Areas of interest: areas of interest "Jingshen Seafood Market"
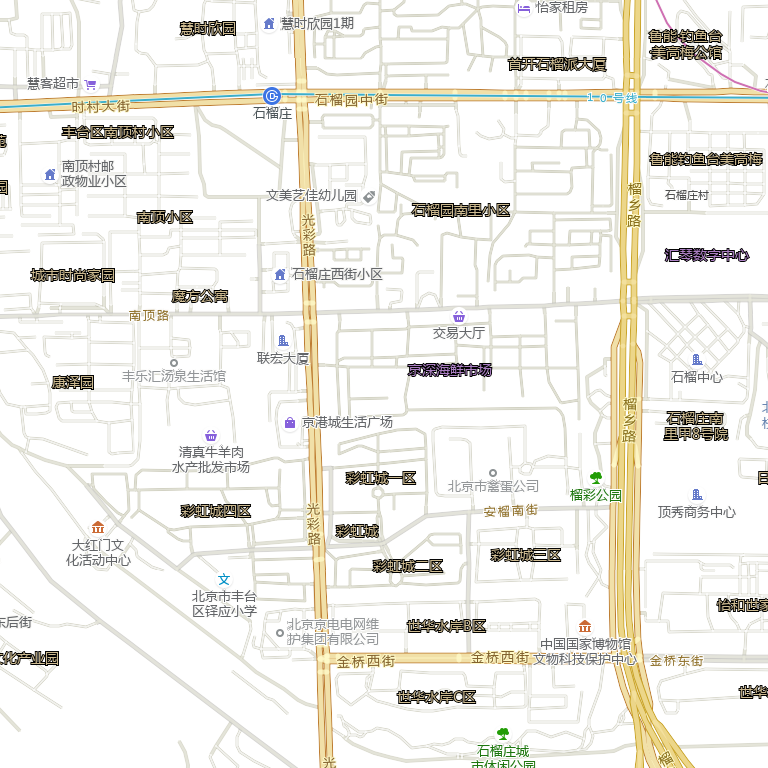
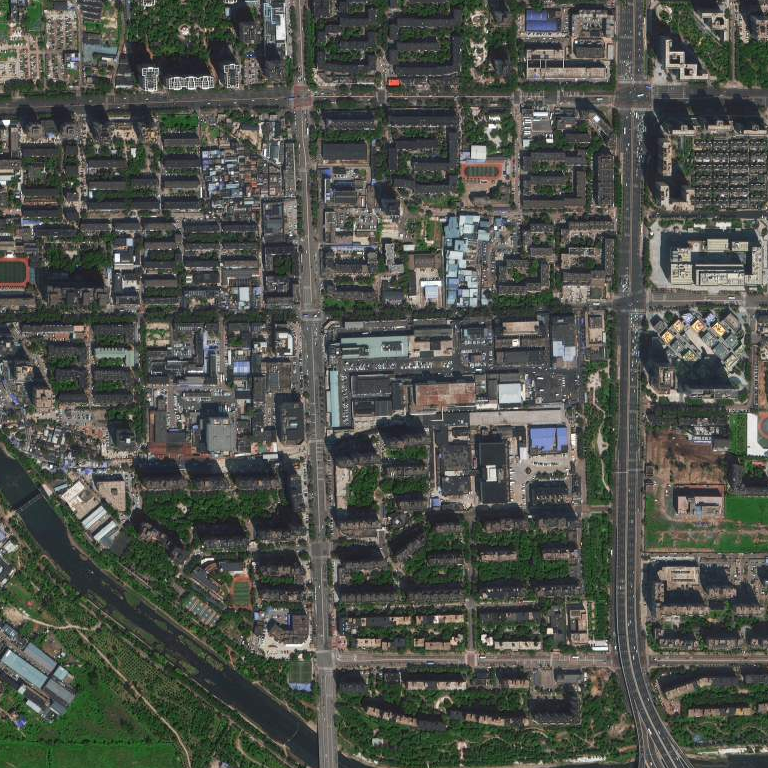